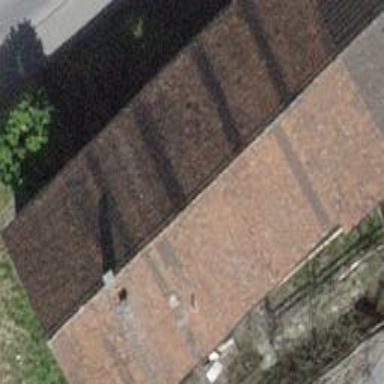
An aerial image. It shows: Farm building.